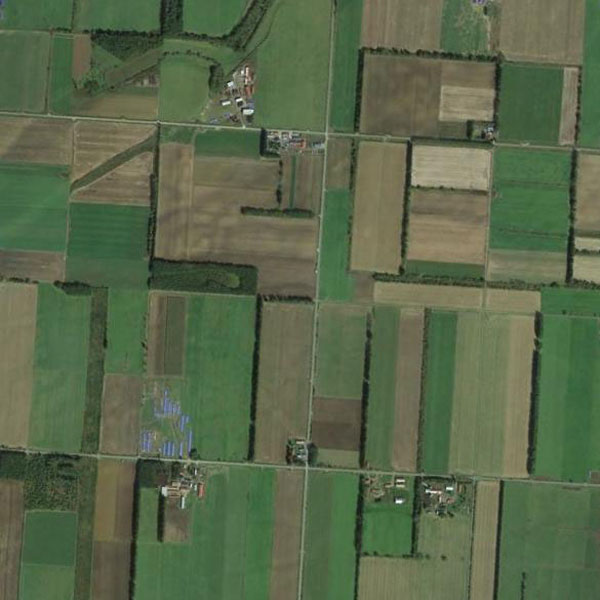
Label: Farmland